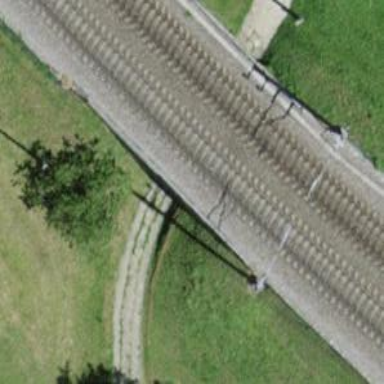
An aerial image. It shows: Gravel track passing through tunnel with grade 2 tracktype.